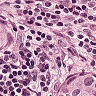
Metastatic tissue present: yes